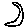
Label: moon